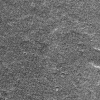
Atmospheric dust classification: not_dusty